Interaction volume radius: 5 \u00c5
Interaction volume height: 30 \u00c5
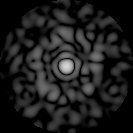
Disorder parameter: 0.8554